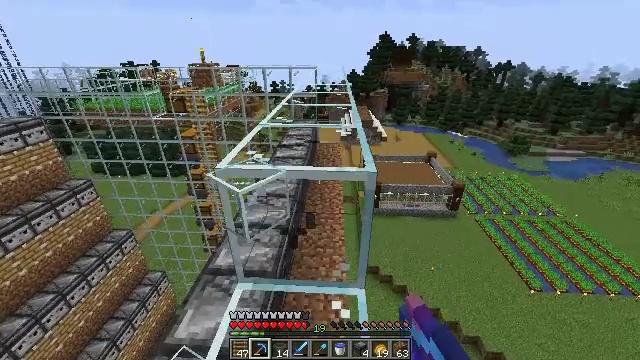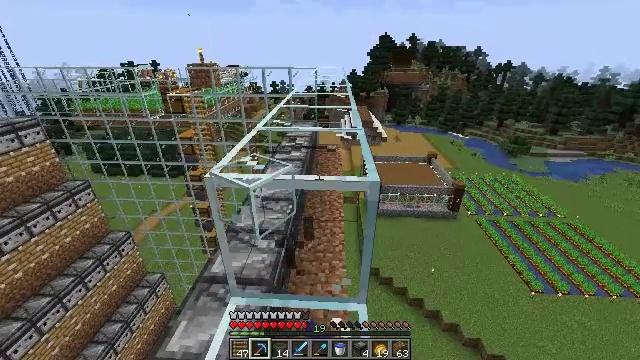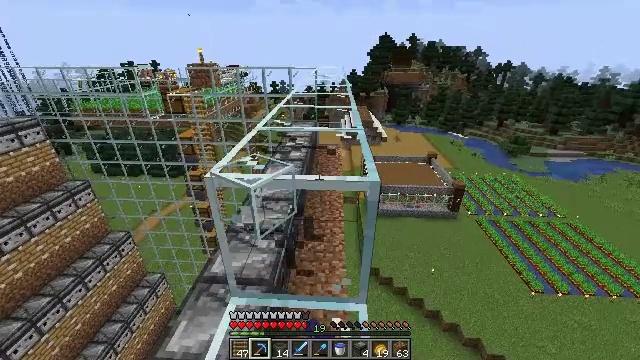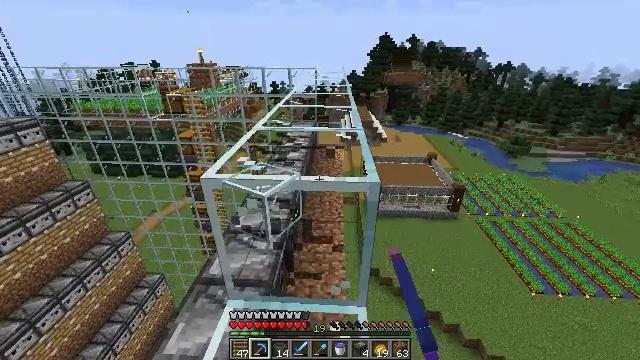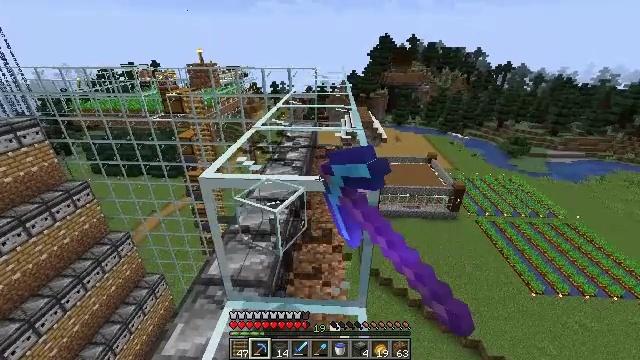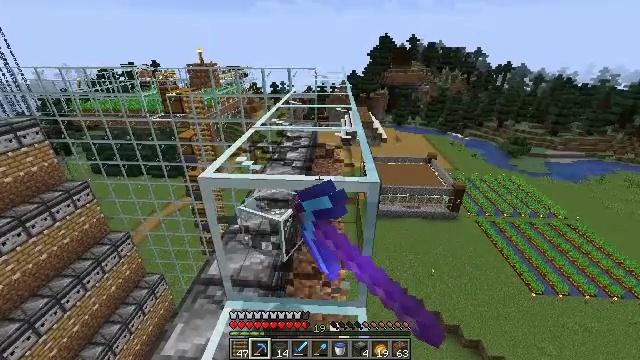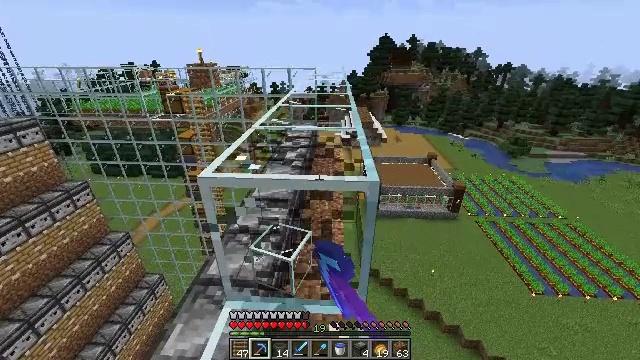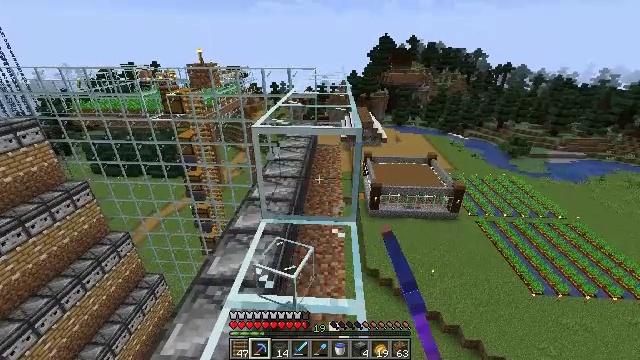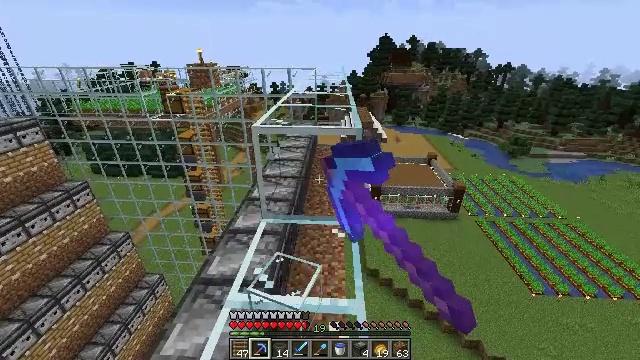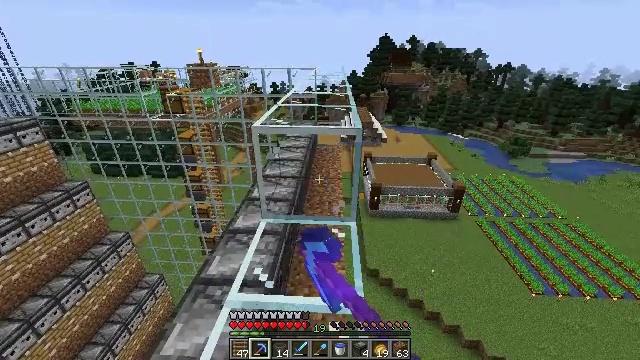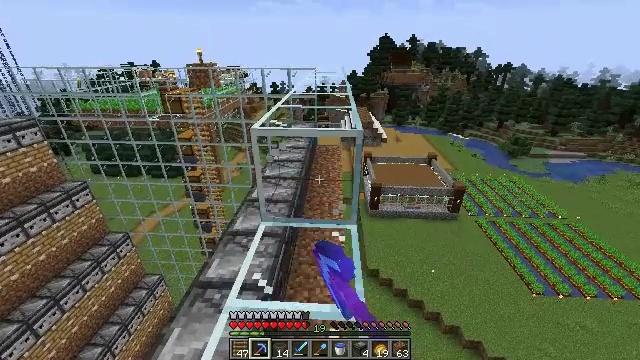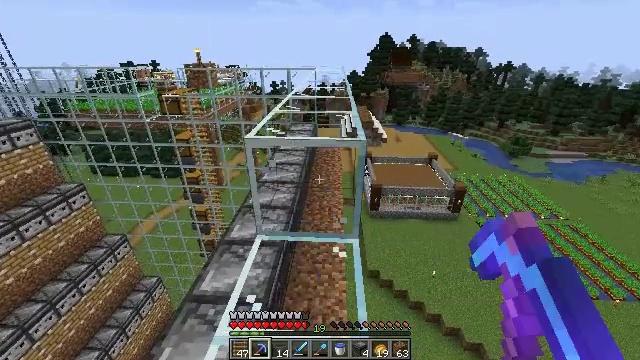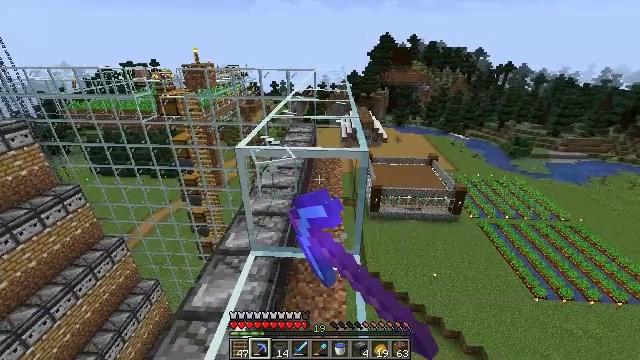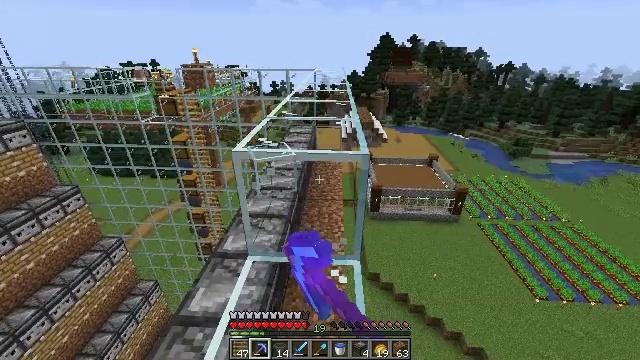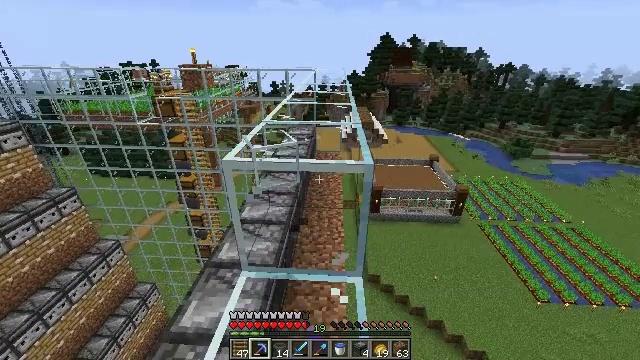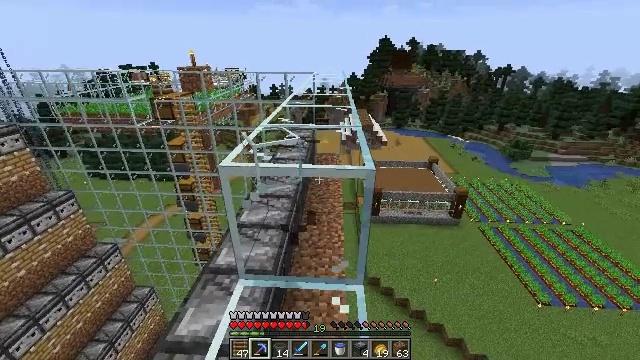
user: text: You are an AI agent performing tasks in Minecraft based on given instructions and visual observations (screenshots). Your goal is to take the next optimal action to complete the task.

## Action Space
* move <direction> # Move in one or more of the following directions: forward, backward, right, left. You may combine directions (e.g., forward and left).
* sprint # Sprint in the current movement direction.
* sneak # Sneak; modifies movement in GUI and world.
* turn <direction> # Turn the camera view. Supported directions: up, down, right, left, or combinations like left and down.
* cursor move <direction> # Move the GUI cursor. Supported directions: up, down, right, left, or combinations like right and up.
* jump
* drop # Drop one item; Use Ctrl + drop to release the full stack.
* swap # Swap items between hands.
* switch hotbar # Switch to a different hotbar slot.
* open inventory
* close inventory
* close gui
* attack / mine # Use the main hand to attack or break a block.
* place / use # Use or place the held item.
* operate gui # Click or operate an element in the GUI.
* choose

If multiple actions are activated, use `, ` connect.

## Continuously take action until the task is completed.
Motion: motion action
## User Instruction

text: Destroy the glass.
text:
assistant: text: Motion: attack / mine
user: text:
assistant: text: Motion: attack / mine
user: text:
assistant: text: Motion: attack / mine
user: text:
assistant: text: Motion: attack / mine
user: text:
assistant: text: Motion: attack / mine
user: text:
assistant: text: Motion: attack / mine
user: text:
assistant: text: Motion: attack / mine
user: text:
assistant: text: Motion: attack / mine
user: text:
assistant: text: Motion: attack / mine
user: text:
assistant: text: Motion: move forward, attack / mine
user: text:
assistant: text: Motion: move forward, attack / mine
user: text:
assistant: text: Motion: move forward, attack / mine
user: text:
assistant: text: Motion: move forward, attack / mine
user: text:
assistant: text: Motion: attack / mine
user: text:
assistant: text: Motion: attack / mine
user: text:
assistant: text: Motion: attack / mine
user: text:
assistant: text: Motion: attack / mine
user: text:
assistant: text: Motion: attack / mine
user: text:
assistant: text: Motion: attack / mine
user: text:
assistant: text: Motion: attack / mine
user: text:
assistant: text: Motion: attack / mine
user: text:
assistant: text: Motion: attack / mine
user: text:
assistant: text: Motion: attack / mine
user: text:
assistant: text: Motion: move forward, attack / mine
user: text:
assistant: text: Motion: move forward, attack / mine
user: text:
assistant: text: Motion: move forward, attack / mine
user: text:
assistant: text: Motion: move forward, attack / mine
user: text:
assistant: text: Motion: move forward, attack / mine
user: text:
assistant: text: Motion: move forward, attack / mine
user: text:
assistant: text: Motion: attack / mine